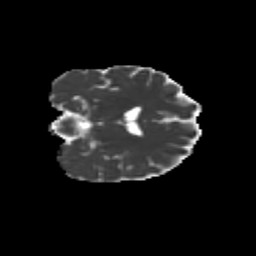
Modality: MD
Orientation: coronal
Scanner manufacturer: siemens
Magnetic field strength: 3 T
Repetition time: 9.2 s
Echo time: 0.084 s